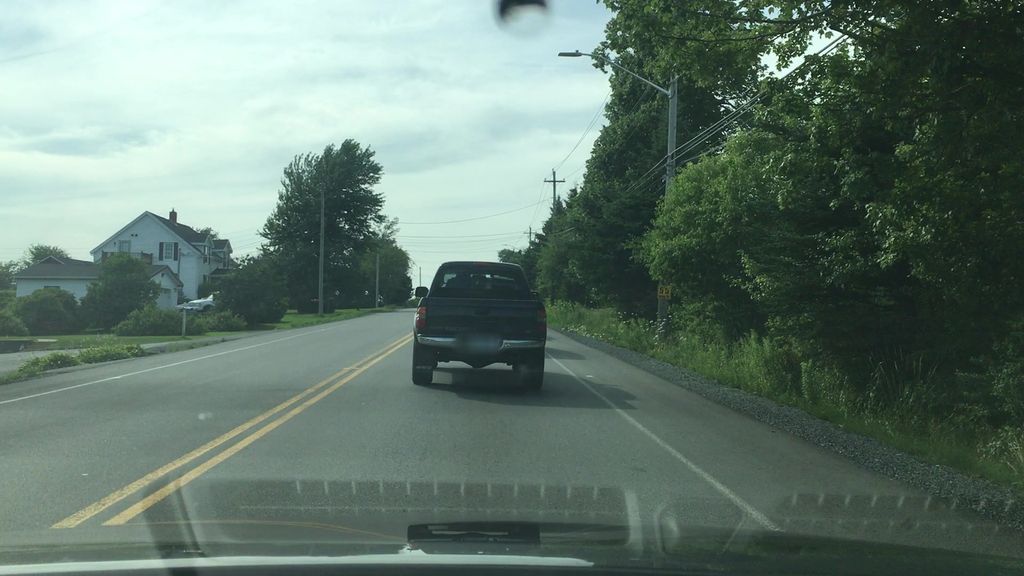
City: halifax